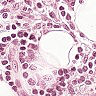
Metastatic tissue present: no